Interaction volume radius: 5 \u00c5
Interaction volume height: 10 \u00c5
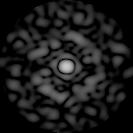
Disorder parameter: 0.8754